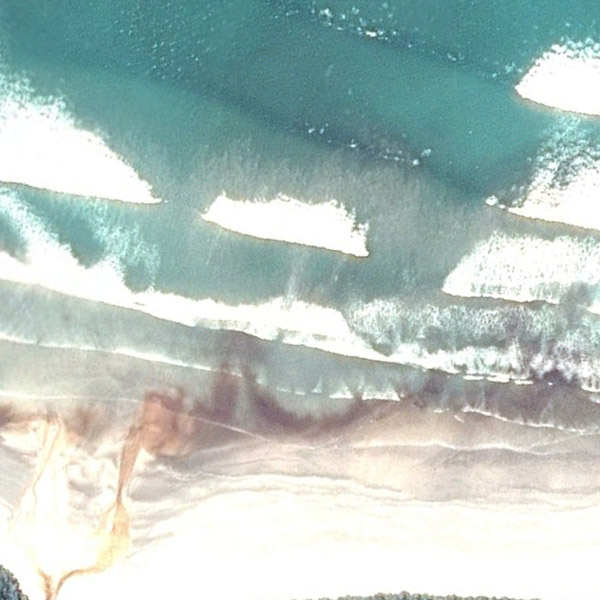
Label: Beach